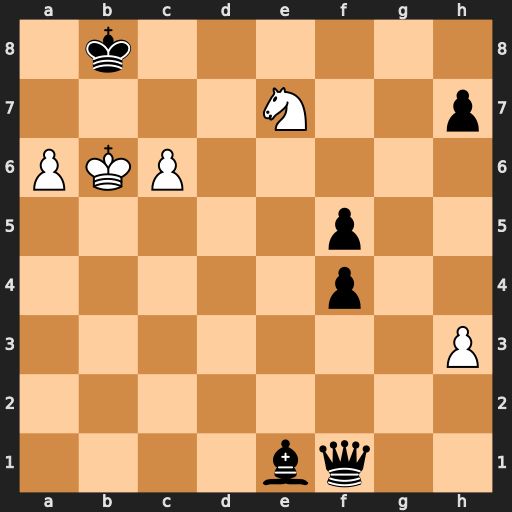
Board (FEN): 1k6/4N2p/PKP5/5p2/5p2/7P/8/4bq2
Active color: w
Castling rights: -
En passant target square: -
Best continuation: c7+ Ka8 c8=Q#